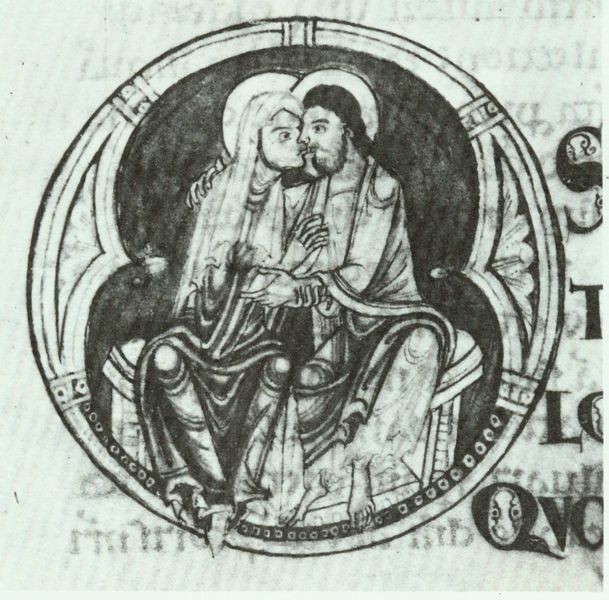
Titel: Sponsus - Sponsa
Institution: Cambridge, King’s College
Schlagwörter: mann, sitzen, frau, männer, schwarz, schleier, tuch, gespräch, bart, mantel, sitzend, paar, kreis, rund, füße, schrift, kuss, küssen, umarmung, zwei, schuhe, rand, kopftuch, bögen, medaillon, druck, text, heiligenschein, nimbus, christus, jesus, liebende, heilige, handschrift, aura, judas, judaskuss, bruderkuss, kus, ran